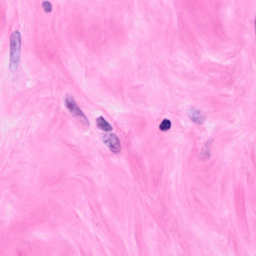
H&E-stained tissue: Breast